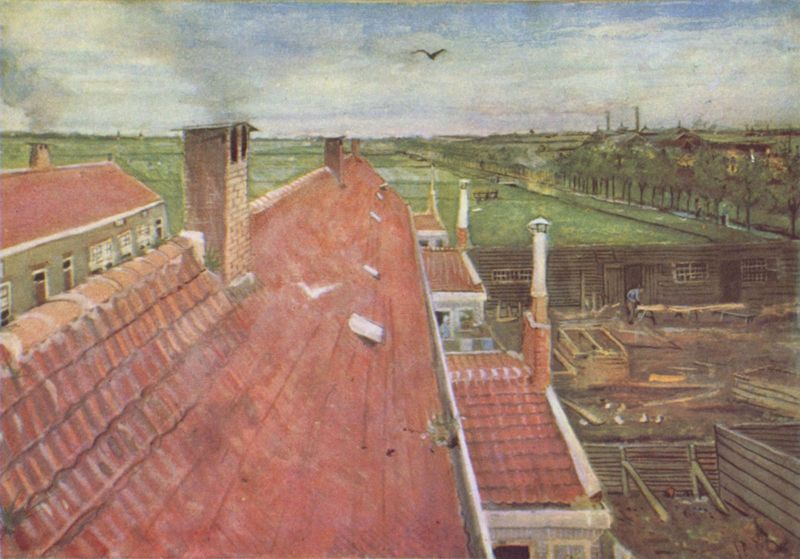
Titel: Dächer, Blick vom Atelier van Goghs am Schenkweg
Künstler: Vincent van Gogh
Standort: Paris
Institution: Collection G. Renand
Schlagwörter: baum, blau, gemälde, himmel, mann, vogel, wasser, weiß, wolken, bäume, fluss, grün, impressionismus, landschaft, ocker, stadt, braun, fenster, frankreich, grau, holz, strasse, zeichnung, ausblick, blick, dach, gebäude, gras, haus, park, rot, tier, tiere, weg, wiese, wolke, zaun, lang, mensch, holland, niederlande, feld, felder, ferne, horizont, häuser, natur, vögel, weite, flach, qualm, rauch, land, realismus, england, dachziegel, kamin, kamine, schornstein, turm, garten, deutschland, aussicht, farbig, komplementär, ansicht, naturalismus, perspektive, arbeiten, dorf, dächer, giebel, schornsteine, ziegel, allee, linien, backstein, bauernhof, hof, hütten, latten, winter, zäune, fabrik, schlot, van gogh, vogelperspektive, arbeiter, industrie, vert, atelier, balken, hoch, aufsicht, oben, schlote, hinterhof, innenhof, bla, draufsicht, möve, handwerker, maison, fluchtpunkt, zentral, industrialisierung, rouge, impresionismus, gärten, london, bois, ciel, bau, holzbalken, dachrinne, bauen, luke, baracke, hühner, schwabing, tief, baustelle, komplementärkontrast, cheminée, toit, industriealisierung, dachluken, himmer, ziegelrot, pfannen, eglise, überblick, arbres, holzhütten, oiseau, aufblick, tuiles, ziegek, luken, zwinger, toits, schronstein, baracken, großbritannien, champs, draufblick, rondins, chaussee, tirer, umweltverschmutzung, impressionusmus, brik, camp, straßse, vogel schornstein, tuile, tuiles rouges, impressionis, mehrfamilienhäuser, barrier